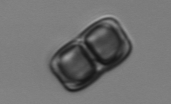
Label: Ephemera